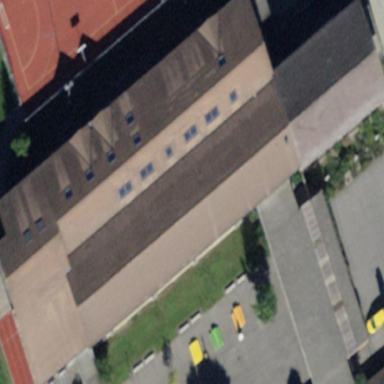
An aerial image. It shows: School building.